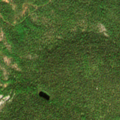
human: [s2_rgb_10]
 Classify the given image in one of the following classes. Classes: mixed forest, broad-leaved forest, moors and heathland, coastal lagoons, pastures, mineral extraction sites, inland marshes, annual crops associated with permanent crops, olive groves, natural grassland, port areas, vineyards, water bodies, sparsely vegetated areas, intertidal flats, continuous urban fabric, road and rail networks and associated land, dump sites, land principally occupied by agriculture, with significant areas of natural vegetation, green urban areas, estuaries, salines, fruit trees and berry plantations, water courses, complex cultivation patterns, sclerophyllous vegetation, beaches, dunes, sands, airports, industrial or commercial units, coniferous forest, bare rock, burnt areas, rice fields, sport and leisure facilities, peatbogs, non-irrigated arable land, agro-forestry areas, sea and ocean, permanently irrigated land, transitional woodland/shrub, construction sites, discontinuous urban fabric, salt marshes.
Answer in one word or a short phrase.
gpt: coniferous forest, mixed forest